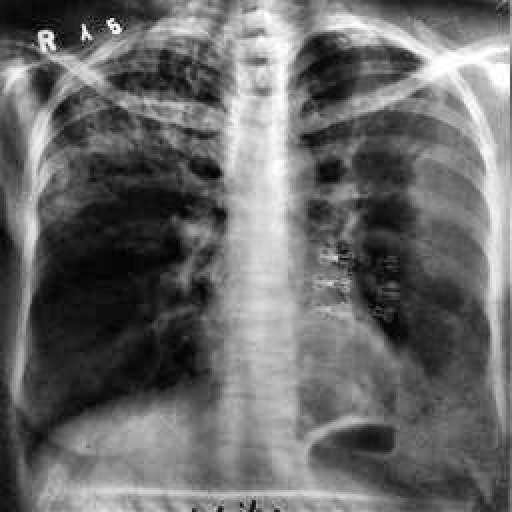
Finding: TUBERCULOSIS